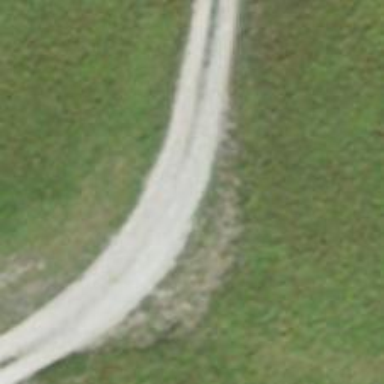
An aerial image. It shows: Track road with grade3 tracktype.